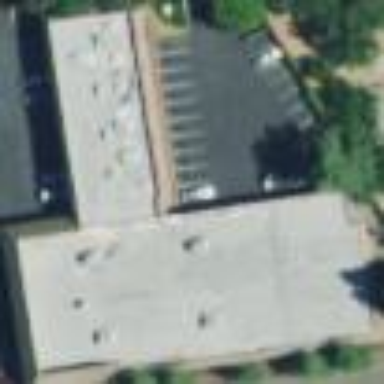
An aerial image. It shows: Commercial building.